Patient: sex F, age 83
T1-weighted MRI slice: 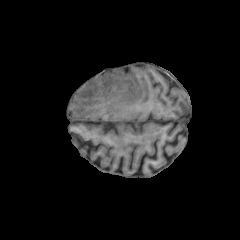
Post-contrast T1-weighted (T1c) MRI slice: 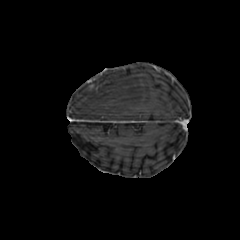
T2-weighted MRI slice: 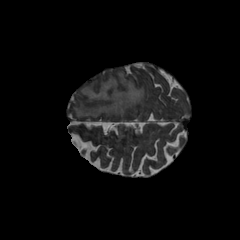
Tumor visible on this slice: yes
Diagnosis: Glioblastoma, IDH-wildtype
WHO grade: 4